Question: Need filter course details according to level and semester selectors value..We try it using <URL>
(One child can also have two parents. Available options on child chained to multiple parents depend on one or both of the parents selected values)
here code that we try (remove all Chained Selects codes,to get clear idea)
'''
<html>
<head>
<script type="text/javascript" src="jquery-1.8.3.min.js"></script>
<script type="text/javascript" src="jquery.chained.js"></script>
</head>
<body>
<select name="level" id="level_id">
<option value="level-1">Level 1</option>
<option value="level-2">Level 2</option>
<option value="level-3">Level 3</option>
</select>
<select name="semester" id="semester_id">
<option value="semester-1">Semester 1</option>
<option value="semester-2">Semester 2</option>
</select>
<select name="course" id="course_id">
<option value="1">Multimedia</option>
<option value="10">Botany Practicals II</option>
<option value="9">Genetics</option>
<option value="4">Plant Diversity Unity & Evolution</option>
<option value="6">Plant Anatomy</option>
<option value="5">Scientific Approach & Biometrics</option>
<option value="11">Advanced Ecology</option>
<option value="12">Advanced Plant Pathology </option>
<option value="7">Advanced Microbiology</option>
<option value="8">Economic Botany</option>
<option value="13">Cropping System</option>
<option value="14">Food Technology</option>
</select>
</body>
</html>
'''
Here how course will be filter according to the level and semester

But unable to understand how to apply that code.Please help us..
Jquery Code: <URL>
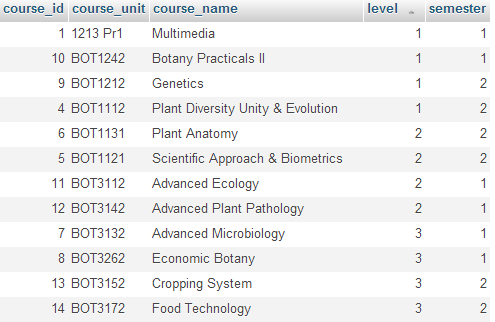
Answer: You should chain the select with their id
'''
$("#course_id").chained("#level_id, #semester_id");
'''
---
added a test fiddle : <URL> .
in order to get the filter on 2 preceding lists, the class should be composed of the 2 values separated by a '\' (for example, for first semester and first level, the class should be 'level-1\semester-1' . Updated fiddle : <URL> .